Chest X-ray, PA view. Patient: 68 years old, sex M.
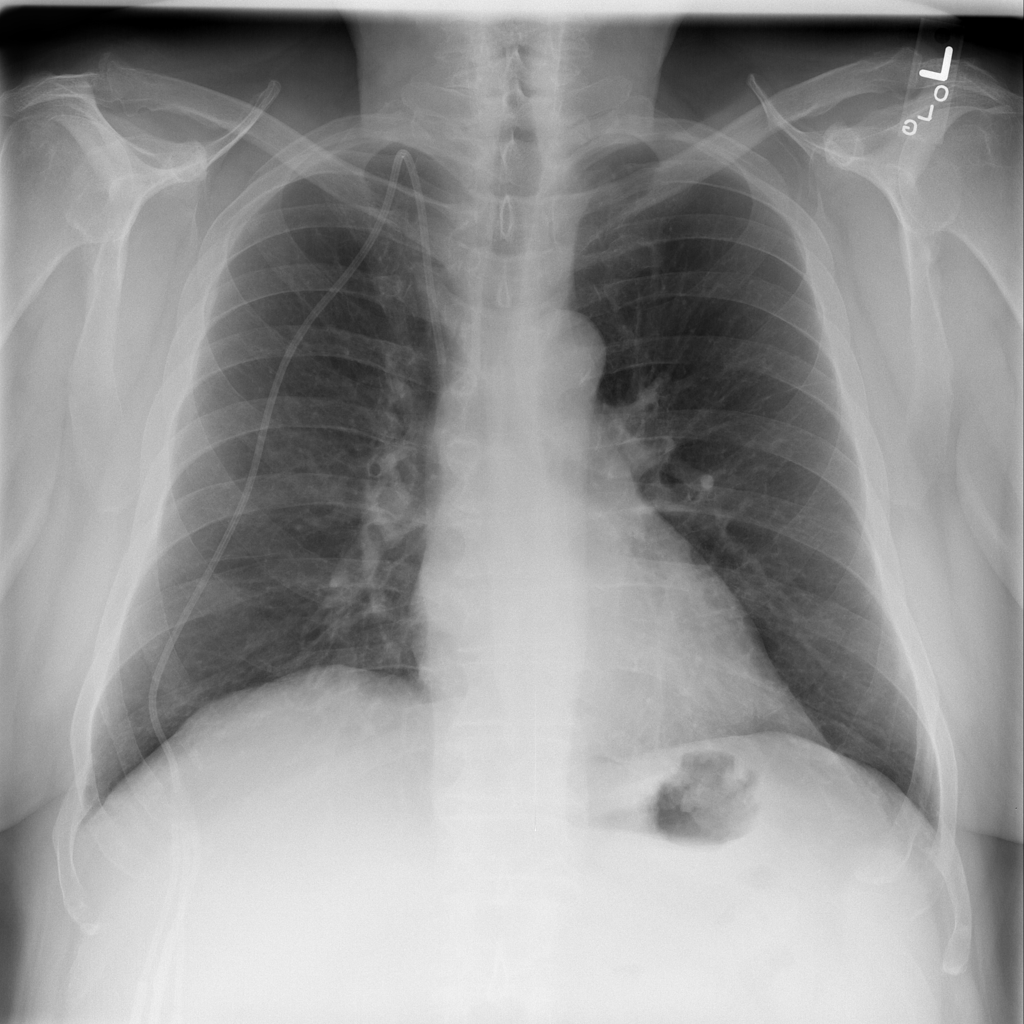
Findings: No Finding